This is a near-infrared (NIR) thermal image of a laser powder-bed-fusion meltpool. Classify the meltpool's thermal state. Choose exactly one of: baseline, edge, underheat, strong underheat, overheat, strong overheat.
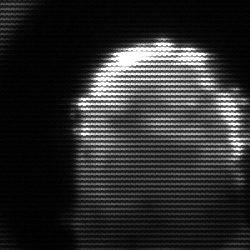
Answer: baseline